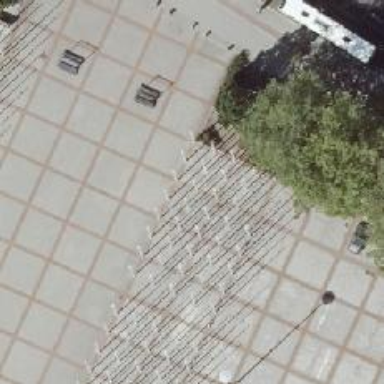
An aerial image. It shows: Flagpole structure.